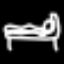
Label: bed